Question: I am trying react router, and I've set up my routes:
'''
var routes = (
<Route name="app" handler={App}>
<Route name="customers" path="api/customers" handler={UserBox}/>
<Route name="login" path="login" handler={LoginBox}/>
</Route>
);
'''
In a a navbar I have put :
'''
<ul className="nav navbar-nav">
<li><Link to="login">Login</Link></li>
<li><Link to="customers">Customers</Link></li>
</ul>
'''
On the surface everything seems to works fine, but when I look the console I found this:
'ReactMount: Root element has been removed from its original container. New container: null'
and my main route is duplicated:

My router code:
'''
var routes = (
<Route name="app" path="/" handler={App}>
<Route name="customers" path="/api/customers" handler={UserBox}/>
<Route name="login" path="/login" handler={LoginBox}/>
</Route>
);
$(document).ready(function () {
Router.run(routes, Router.HistoryLocation, function(Root) {
React.render(<Root/>, document.body);
});
});
'''
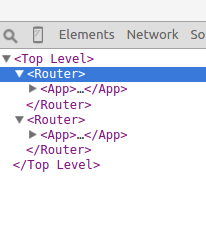
Answer: I think the problem is likely that your action (or something else) is triggering a re-render at the same time that your 'transitionTo' is triggering a re-render. Try this simple fix and see if it solves it:
'''
window.setTimeout(function() {
this.context.router.transitionTo('/api/customers')
}.bind(this), 0)
'''
If that doesn't help, try rendering into a wrapper '<div>', put your bootstrapping script at the bottom of your body, and remove the '$(document).ready' wrapper. It's always a good idea to render into a wrapper instead of the body in case other libs mutate '<body>' contents. And there are circumstances where the 'ready' wrapper can call its callback when you don't want it to. Making these changes should at least put you in a more predictable situation.